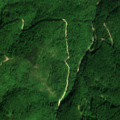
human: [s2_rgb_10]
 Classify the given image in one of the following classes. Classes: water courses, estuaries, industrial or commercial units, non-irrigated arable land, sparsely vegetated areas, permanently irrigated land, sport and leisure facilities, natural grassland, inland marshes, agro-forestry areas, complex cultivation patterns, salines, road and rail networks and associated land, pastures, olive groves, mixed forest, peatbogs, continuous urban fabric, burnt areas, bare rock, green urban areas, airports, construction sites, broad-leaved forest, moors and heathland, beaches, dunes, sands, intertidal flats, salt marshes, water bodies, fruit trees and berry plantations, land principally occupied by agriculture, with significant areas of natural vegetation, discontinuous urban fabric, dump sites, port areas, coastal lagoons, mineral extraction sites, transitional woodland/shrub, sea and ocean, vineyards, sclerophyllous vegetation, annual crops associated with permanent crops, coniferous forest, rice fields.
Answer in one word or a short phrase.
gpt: broad-leaved forest